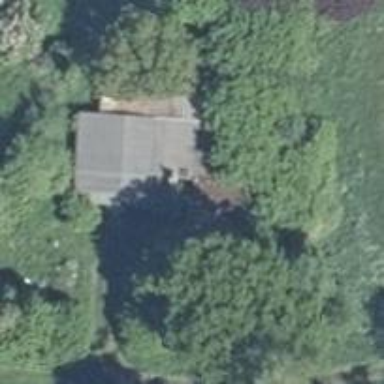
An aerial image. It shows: Broadleaved tree with lush foliage.